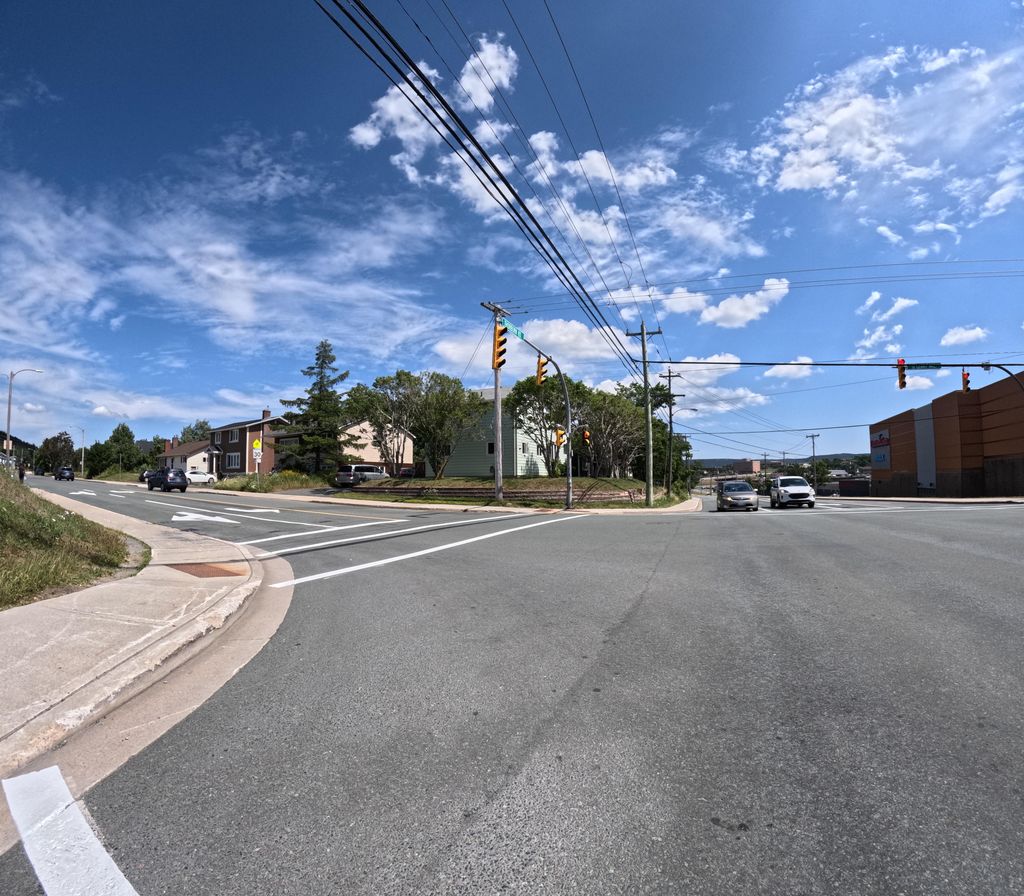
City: st_johns